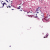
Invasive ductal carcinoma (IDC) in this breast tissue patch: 0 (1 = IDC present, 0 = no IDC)